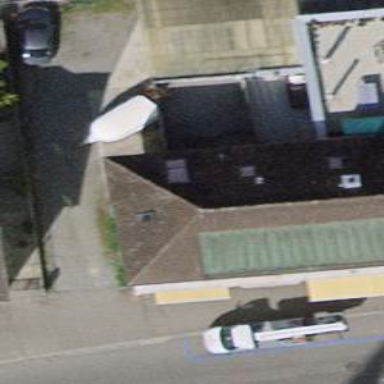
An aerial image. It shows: Bar.